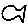
Label: fish